Interaction volume radius: 10 \u00c5
Interaction volume height: 10 \u00c5
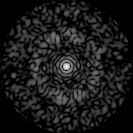
Disorder parameter: 0.7988